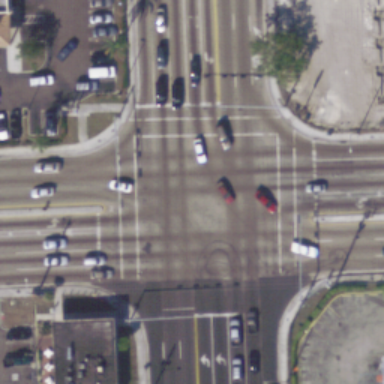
An intersection with many cars on the road .